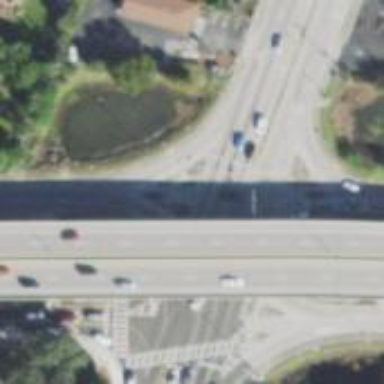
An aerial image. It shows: Primary link highway with asphalt surface.